Field crop: maize
Growth stage: 1
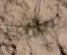
Species: salsola